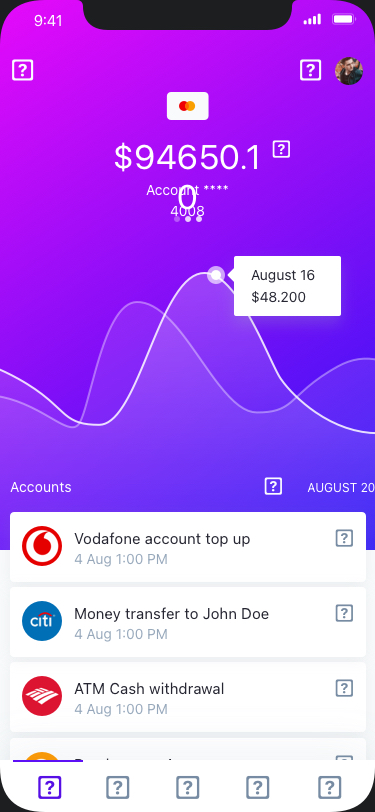
Text in this UI design:
August 16
$48.200
Accounts

$94650.10

Account **** 4008